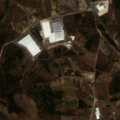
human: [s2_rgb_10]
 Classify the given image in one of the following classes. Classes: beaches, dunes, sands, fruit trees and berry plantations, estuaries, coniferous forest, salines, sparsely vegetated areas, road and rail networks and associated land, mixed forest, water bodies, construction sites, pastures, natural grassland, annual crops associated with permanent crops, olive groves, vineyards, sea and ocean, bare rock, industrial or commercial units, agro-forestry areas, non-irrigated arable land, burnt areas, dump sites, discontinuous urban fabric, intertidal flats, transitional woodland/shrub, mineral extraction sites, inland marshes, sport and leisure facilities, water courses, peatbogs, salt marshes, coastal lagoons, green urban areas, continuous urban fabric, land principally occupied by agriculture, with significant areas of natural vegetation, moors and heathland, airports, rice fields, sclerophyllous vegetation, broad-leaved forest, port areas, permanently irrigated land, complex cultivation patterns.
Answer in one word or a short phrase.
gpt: industrial or commercial units, vineyards, pastures, complex cultivation patterns, land principally occupied by agriculture, with significant areas of natural vegetation